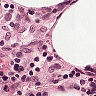
Metastatic tissue present: no